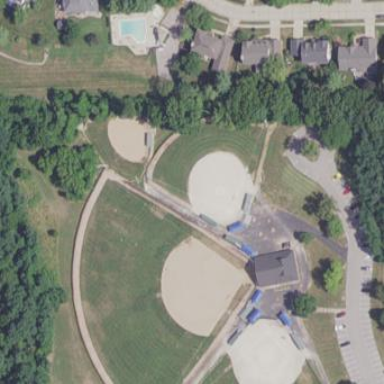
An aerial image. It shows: Baseball pitch for leisure land.